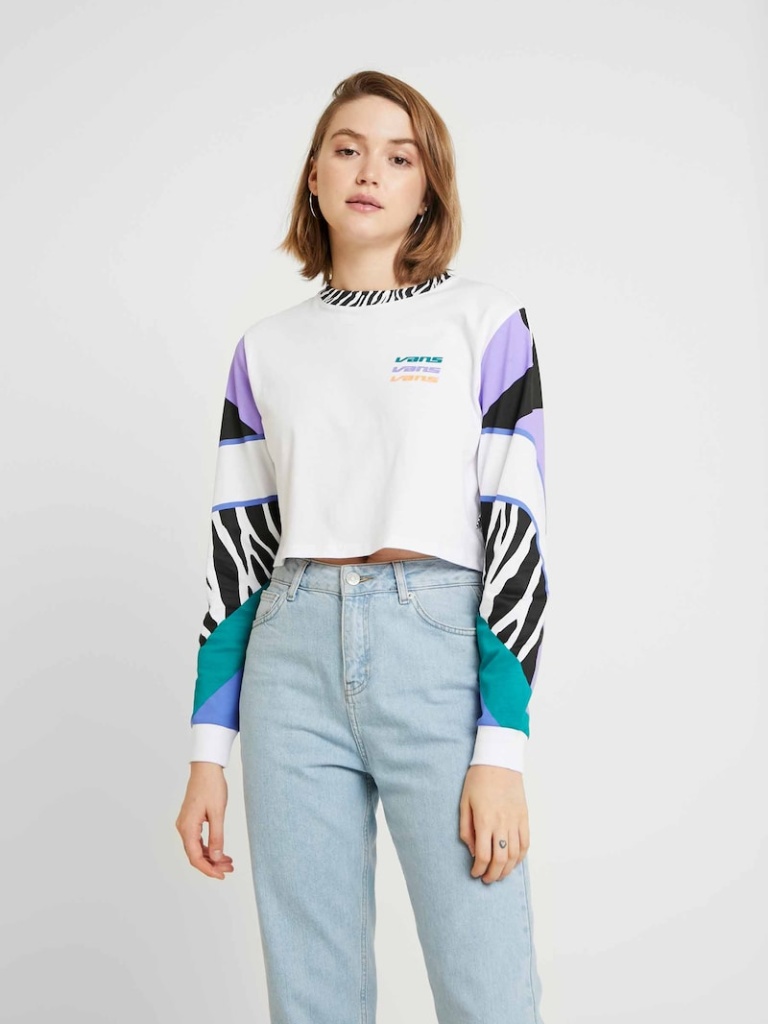
cotton relaxed a long-sleeved with the sleeves down cropped length Untucked crew sweatshirt